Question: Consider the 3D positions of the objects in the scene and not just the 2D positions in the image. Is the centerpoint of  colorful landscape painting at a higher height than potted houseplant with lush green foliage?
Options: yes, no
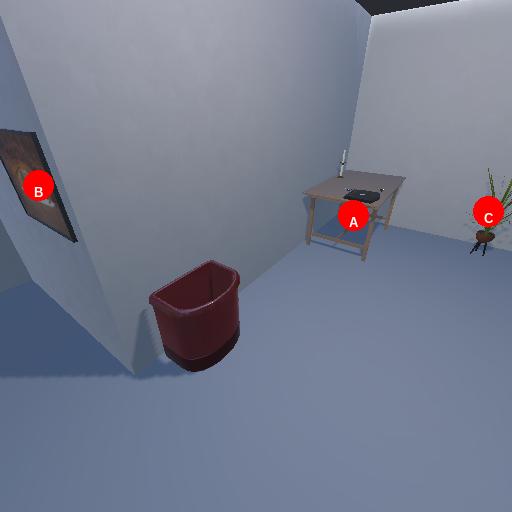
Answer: yes